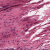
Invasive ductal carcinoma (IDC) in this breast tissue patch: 0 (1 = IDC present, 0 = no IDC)